Question: So i made a real-time chat on windows in php with websockets and every thing worked perfectly but now when i try to run the server on my vps(debian) i get this error
'''
PHP Fatal error: Class 'Ratchet\http\HttpServer' not found in /react-chat/bin/server.php on line 11
'''
so when i look at my server.php file :
'''
<?php
require __DIR__ . '/../vendor/autoload.php';
use Chat\Chat;
use Ratchet\Server\IoServer;
use Ratchet\http\HttpServer;
use Ratchet\WebSocket\WsServer;
$server = IoServer::factory(new HttpServer(new WsServer(new Chat)), 2000);
$server->run();
'''
every thing seems normal this is my composer.json file
'''
{
"require": {
"cboden/ratchet": "~0.3"
},
"autoload": {
"psr-4": {
"Chat\": "bin/src/"
}
}
}
'''
the only warning i got when doing composer install was following

but i dont that warning is making the error
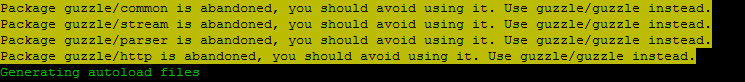
Answer: PHP namespaces are case sensitive, so try 'Http' instead of 'http':
'''
use Ratchet\Http\HttpServer;
'''